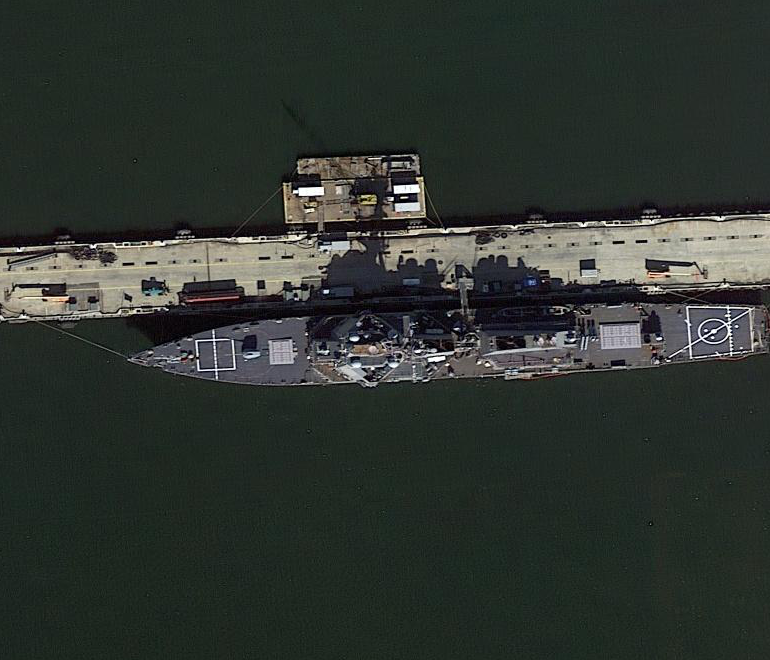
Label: Arleigh_Burke-class_destroyer